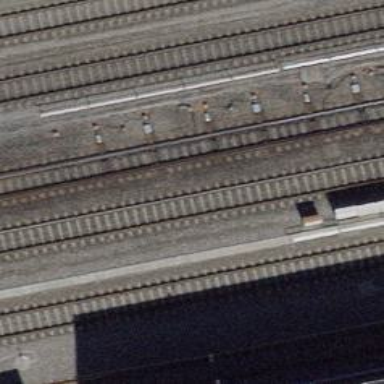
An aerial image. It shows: Railway track with electrified contact lines. This is siding track.